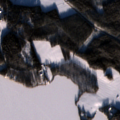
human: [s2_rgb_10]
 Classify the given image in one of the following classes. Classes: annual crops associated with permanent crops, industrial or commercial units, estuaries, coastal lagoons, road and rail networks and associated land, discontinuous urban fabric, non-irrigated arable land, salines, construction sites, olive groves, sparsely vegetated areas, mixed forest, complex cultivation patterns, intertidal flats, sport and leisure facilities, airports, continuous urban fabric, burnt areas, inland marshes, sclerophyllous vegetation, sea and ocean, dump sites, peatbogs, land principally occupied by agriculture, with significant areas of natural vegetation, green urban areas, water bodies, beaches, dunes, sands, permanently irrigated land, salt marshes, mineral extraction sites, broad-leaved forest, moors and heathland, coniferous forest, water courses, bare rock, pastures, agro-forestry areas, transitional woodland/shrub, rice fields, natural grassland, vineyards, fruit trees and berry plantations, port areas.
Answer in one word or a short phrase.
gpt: land principally occupied by agriculture, with significant areas of natural vegetation, coniferous forest, mixed forest, water bodies